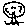
Label: tree